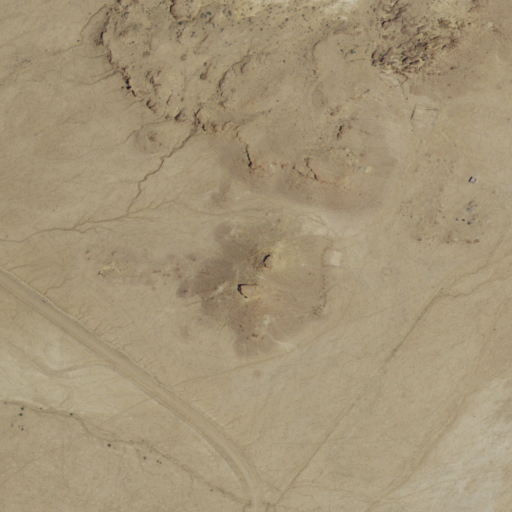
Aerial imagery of mountain in New Mexico named Little Ear Mountain containing grassland and shrub